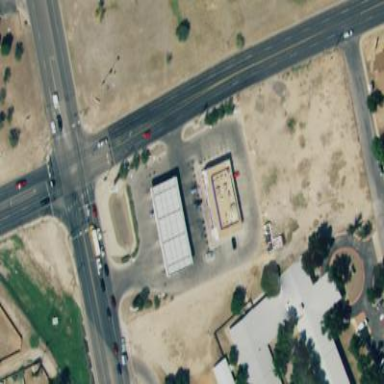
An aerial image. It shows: Fuel station.